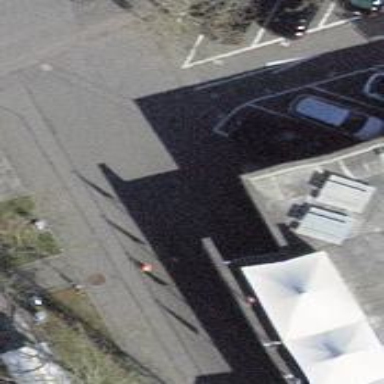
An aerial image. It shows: Bollard barrier.